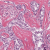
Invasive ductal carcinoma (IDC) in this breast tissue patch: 1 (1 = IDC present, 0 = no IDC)